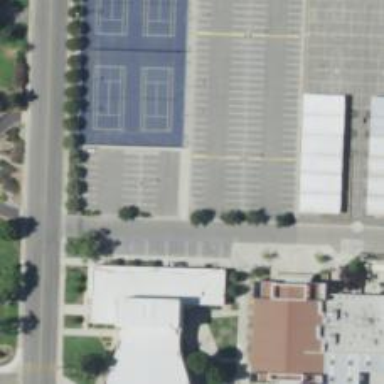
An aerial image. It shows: Parking space.